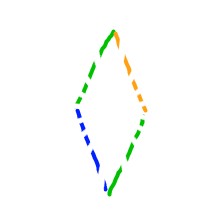
Shape: rhombus